Interaction volume radius: 5 \u00c5
Interaction volume height: 15 \u00c5
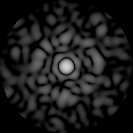
Disorder parameter: 0.8143